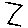
Label: zigzag